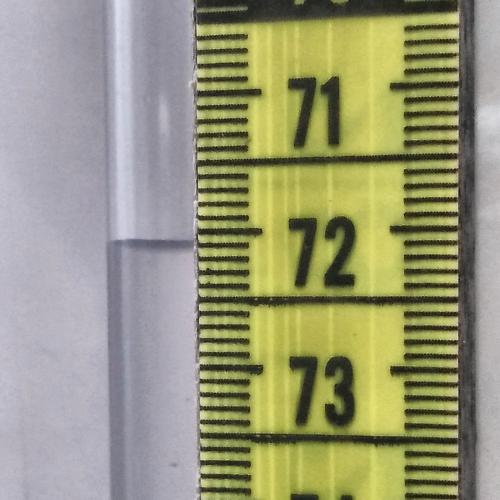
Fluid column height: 72.1 cm